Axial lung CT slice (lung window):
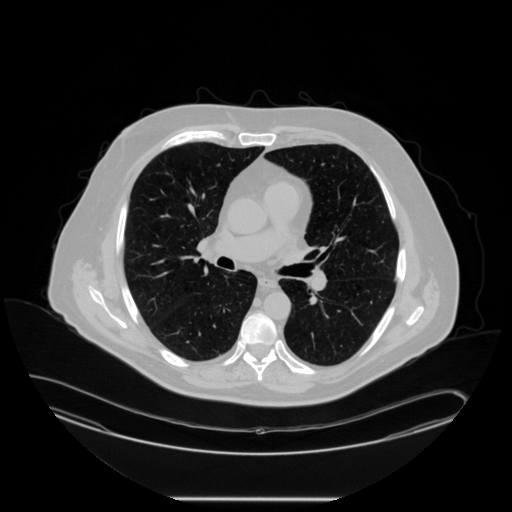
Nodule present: no